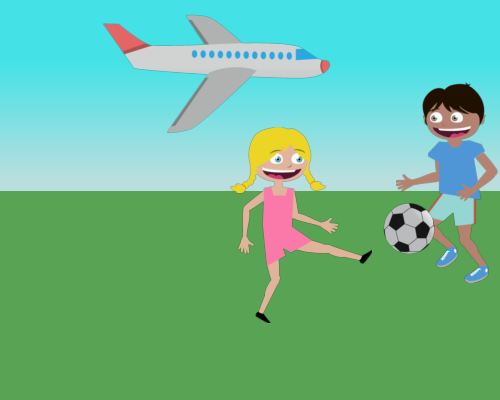
big plane of center of sky it faces right fully visible smiling big girl with leg up on left she faces right shoulders are at horizon line a soccer ball on front raised leg of girl like she is kicking ball happy boy with arms on side is on right he faces left and is at same level of girl move the girl to left of plane also ball